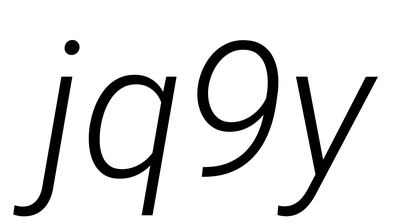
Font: Roboto-Italic_Light_Italic